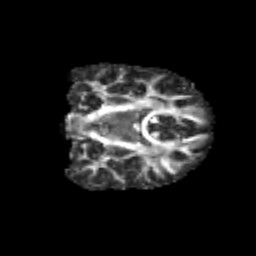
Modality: FA
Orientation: coronal
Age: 13
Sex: female
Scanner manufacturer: siemens
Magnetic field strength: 3 T
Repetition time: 3.8 s
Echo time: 0.07 s